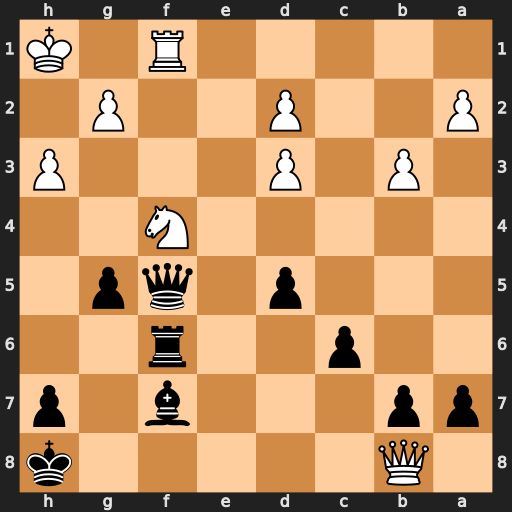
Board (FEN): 1Q5k/pp3b1p/2p2r2/3p1qp1/5N2/1P1P3P/P2P2P1/5R1K
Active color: b
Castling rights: -
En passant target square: -
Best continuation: Bg8 Ng6+ Qxg6 Rxf6 Qxf6